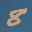
Label: 8